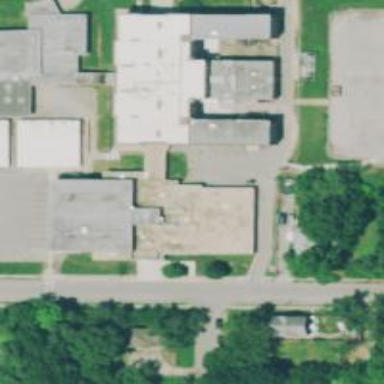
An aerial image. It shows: School building.